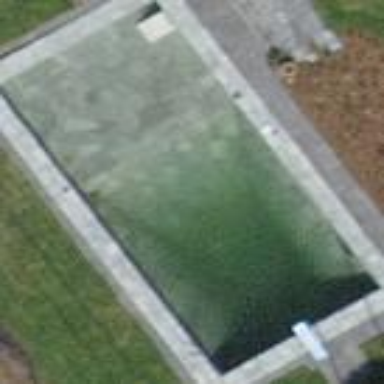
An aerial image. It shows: Swimming pool located in leisure land.